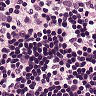
Metastatic tissue present: yes